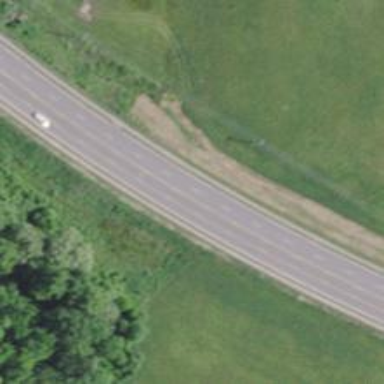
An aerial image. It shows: Trunk highway.